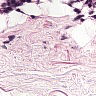
Metastatic tissue present: no